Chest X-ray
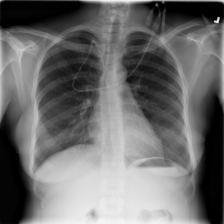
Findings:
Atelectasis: negative
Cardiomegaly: negative
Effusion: negative
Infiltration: negative
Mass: negative
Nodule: negative
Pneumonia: negative
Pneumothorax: negative
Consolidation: negative
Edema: negative
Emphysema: negative
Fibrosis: negative
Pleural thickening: negative
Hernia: negative